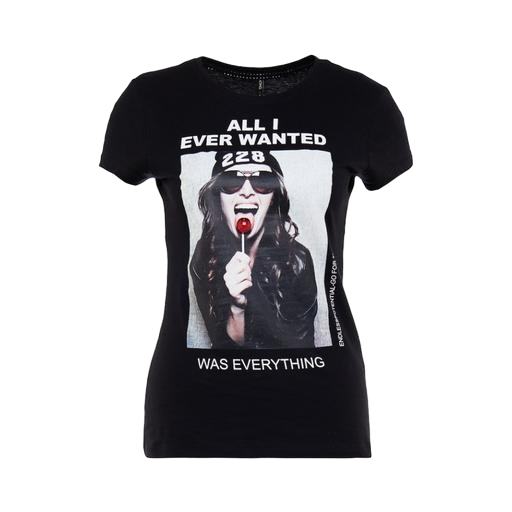
black photo printed t-shirt, black zoe t-shirt, black hot print boyfriend t-shirt, white background